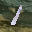
Label: 1